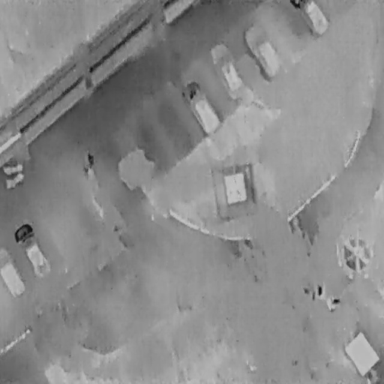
There are two People in the infrared image.